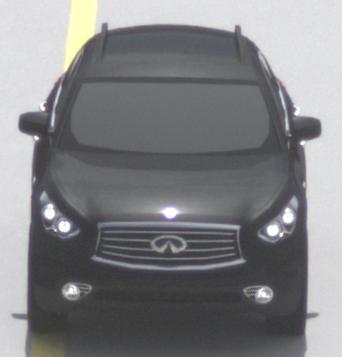
Make: Infiniti
Model: FX 37
Detailed model: FX (S51)
Model produced from: 2012/07
Model produced until: 2013/10
Doors: 5
Color: black
Road condition: dry road
Daytime: midday
Contrast: medium contrast